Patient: sex F, age 46
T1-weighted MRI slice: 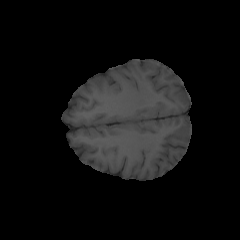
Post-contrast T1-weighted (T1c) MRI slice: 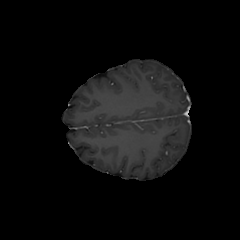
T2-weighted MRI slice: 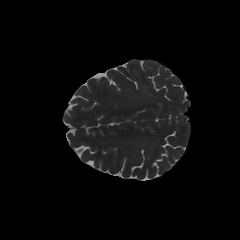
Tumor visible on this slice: no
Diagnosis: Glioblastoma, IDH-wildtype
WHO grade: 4